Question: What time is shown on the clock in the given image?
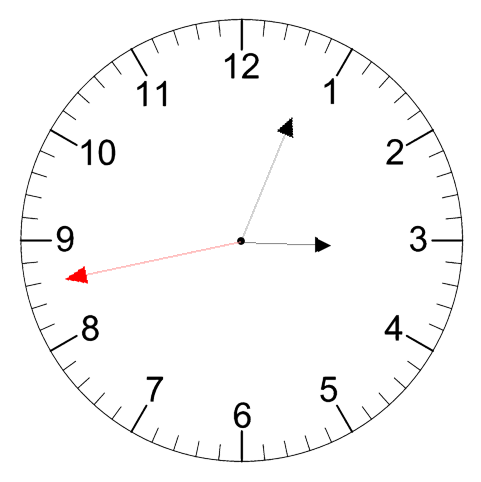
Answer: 03:03:43